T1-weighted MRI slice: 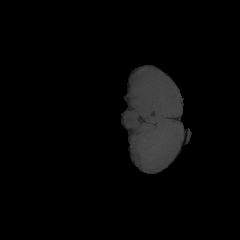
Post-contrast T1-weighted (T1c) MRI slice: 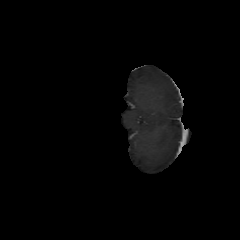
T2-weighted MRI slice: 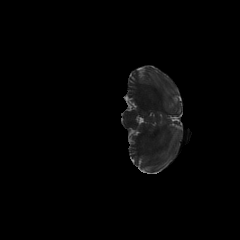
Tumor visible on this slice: no